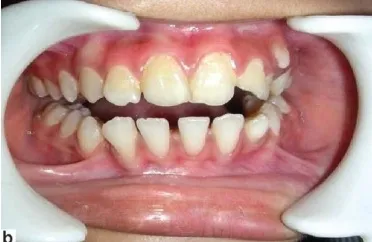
Preoperative mouth opening was about 3 mm.
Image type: medical_photograph (oral_photograph)